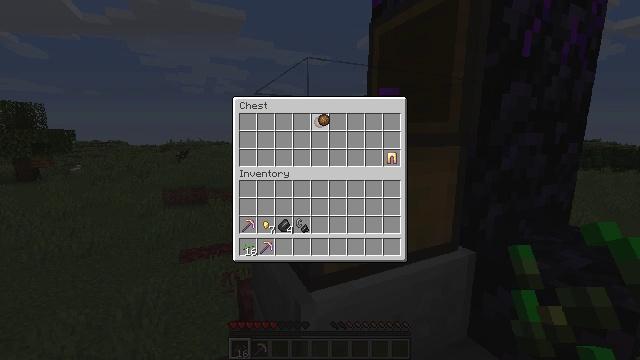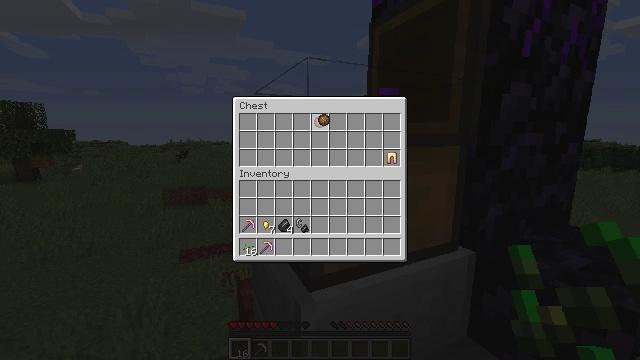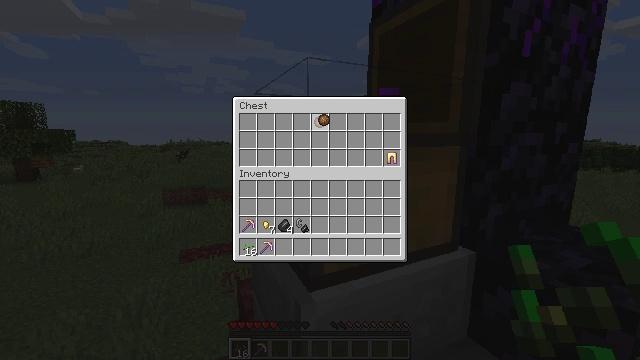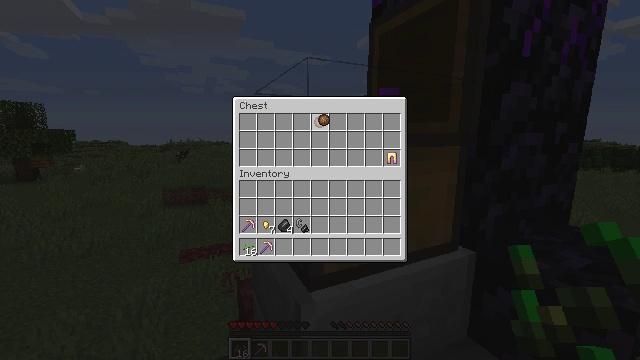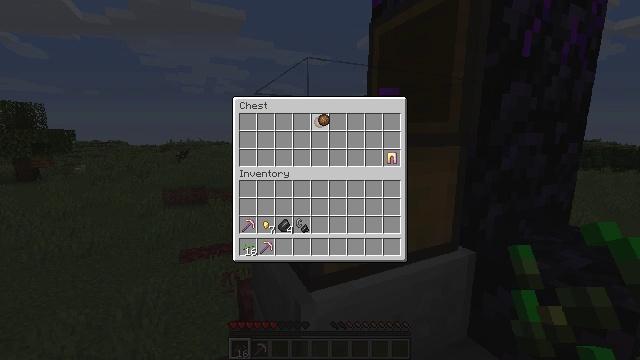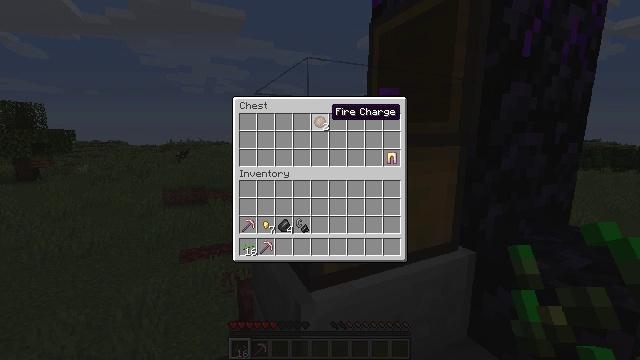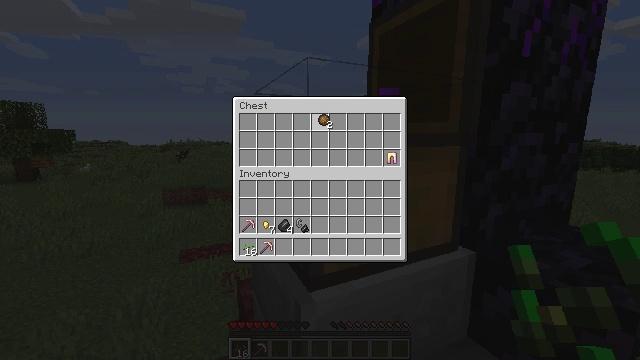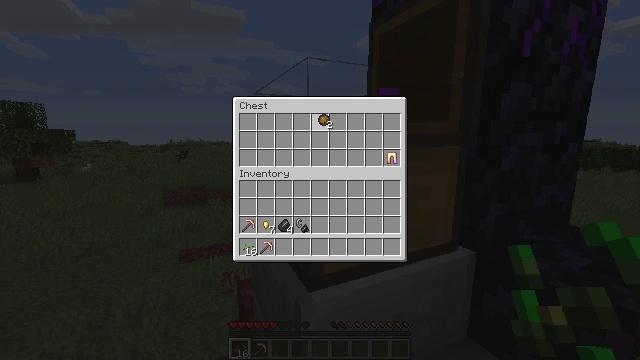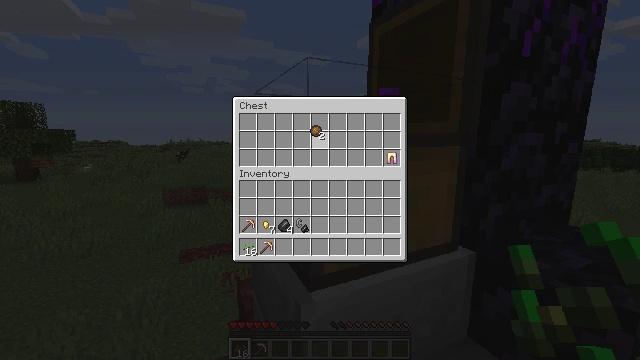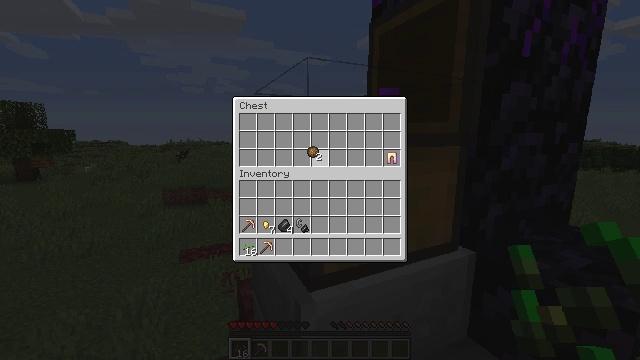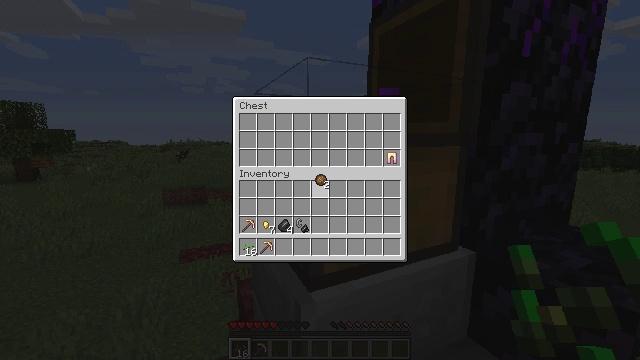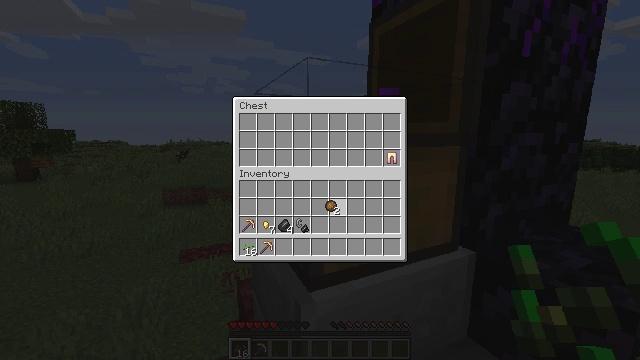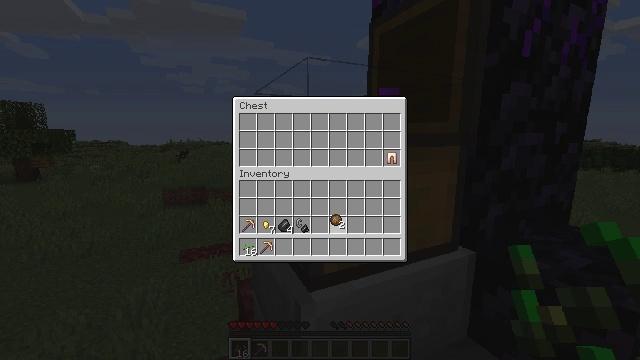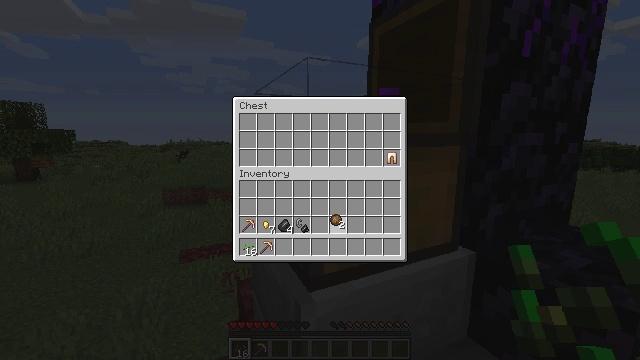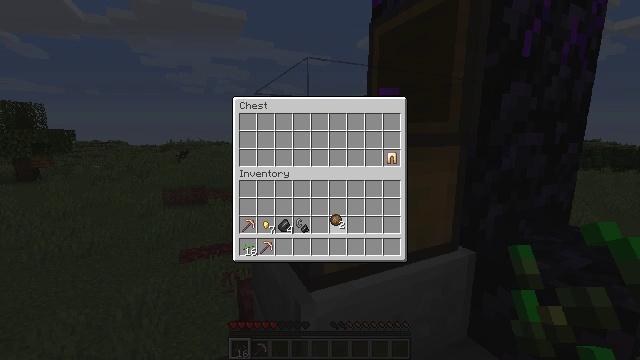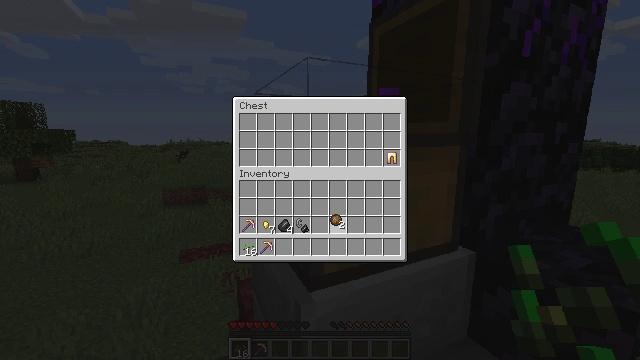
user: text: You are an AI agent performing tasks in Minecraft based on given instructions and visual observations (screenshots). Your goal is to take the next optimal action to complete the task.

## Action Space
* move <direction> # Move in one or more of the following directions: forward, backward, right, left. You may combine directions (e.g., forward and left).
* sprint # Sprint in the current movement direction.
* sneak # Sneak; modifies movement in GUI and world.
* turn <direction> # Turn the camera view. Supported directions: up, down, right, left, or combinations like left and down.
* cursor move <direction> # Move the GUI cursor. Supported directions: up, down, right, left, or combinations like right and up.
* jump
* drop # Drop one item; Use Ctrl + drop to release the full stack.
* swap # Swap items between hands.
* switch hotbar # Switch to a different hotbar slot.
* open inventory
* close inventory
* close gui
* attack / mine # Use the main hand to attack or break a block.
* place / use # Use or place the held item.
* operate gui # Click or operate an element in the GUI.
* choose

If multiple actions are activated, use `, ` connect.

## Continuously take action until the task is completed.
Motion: motion action
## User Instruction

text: Gather grass block for landscaping.
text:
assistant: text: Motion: no_op
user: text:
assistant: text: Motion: attack / mine
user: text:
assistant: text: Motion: attack / mine
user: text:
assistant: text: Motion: attack / mine
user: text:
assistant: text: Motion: no_op
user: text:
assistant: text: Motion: attack / mine
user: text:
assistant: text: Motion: attack / mine
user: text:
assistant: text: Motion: turn left and down, attack / mine
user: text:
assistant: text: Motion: turn down
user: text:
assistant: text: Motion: turn right and down
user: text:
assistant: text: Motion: turn right and down
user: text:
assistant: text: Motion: turn down
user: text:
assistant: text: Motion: no_op
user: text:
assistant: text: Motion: no_op
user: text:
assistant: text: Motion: no_op
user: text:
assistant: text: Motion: no_op
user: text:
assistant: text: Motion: no_op
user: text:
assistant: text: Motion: no_op
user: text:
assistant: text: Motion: no_op
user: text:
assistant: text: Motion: no_op
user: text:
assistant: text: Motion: no_op
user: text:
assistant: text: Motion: no_op
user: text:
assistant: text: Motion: no_op
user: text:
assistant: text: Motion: attack / mine
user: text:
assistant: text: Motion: attack / mine
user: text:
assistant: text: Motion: attack / mine
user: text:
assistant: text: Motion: attack / mine
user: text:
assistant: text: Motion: no_op
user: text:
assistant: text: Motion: no_op
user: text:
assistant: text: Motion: turn right